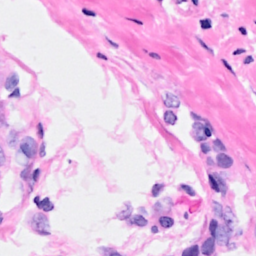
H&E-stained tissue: Breast